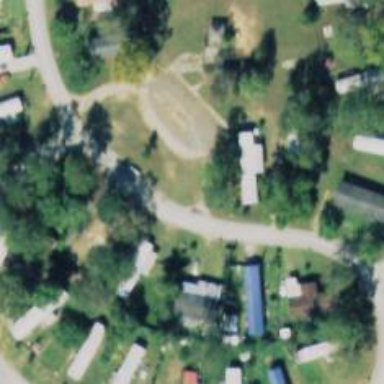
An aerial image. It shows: Residential road.